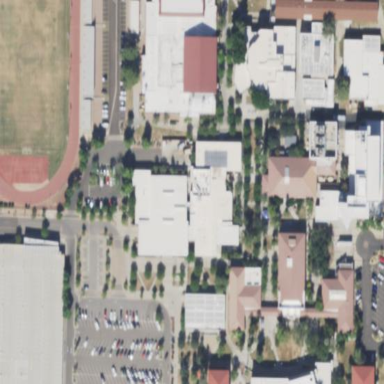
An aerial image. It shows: College building.